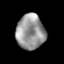
Tissue: prostate
Cell type: Fibroblasts
Senescence score: 0.7212
Nuclear area (px): 974
Mean DAPI intensity: 150.222